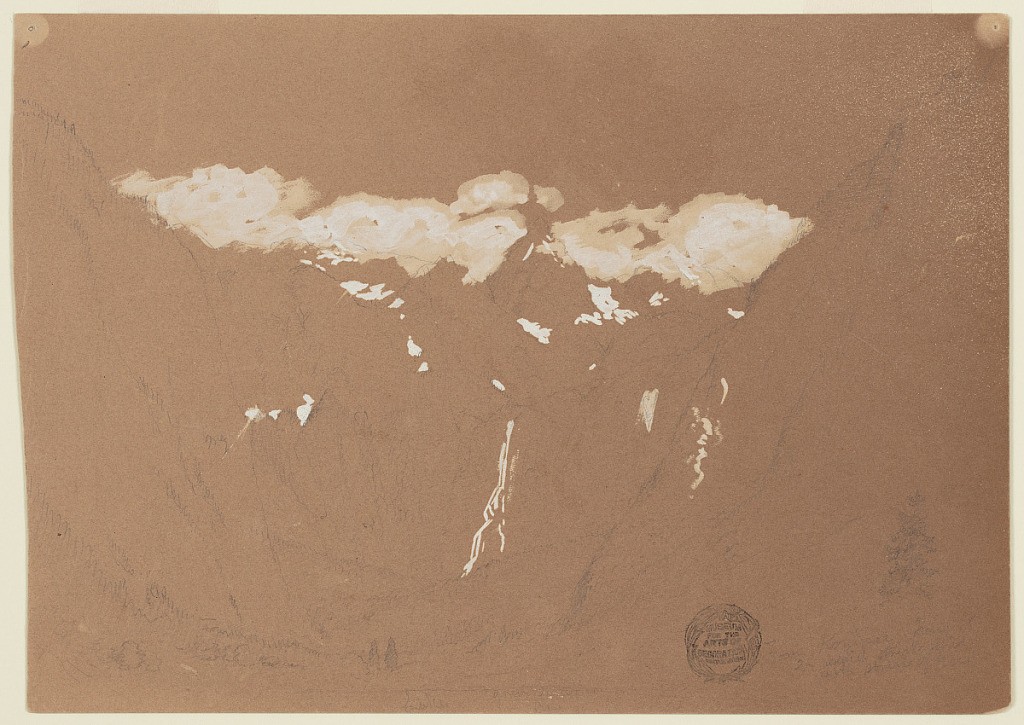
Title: Basin of the Obersee, near Berchtesgaden, Bavaria (Germany)
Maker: Frederic Edwin Church, American, 1826–1900
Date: June 1868
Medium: Graphite, brush and white gouache on brown wove paper
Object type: Drawing
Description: Landscape sketch showing a view of the lake known as the Obersee near Berchtesgaden, present-day Germany, and the towering alps that surround it. At lower center, the still surface of the Obersee extends from the foreground and into the middle distance, bounded by heavily wooded shores. In the middle distance at left and right, steep, nearly vertical mountainsides frame a view of the Röthbachfall--a tall, narrow waterfall just south of the Obersee, here highlighted in white gouache at center. In the background, the serrated ridges of nearby alpine mountains are crowed in puffy clouds. The towering pinnacle-like peak at upper center is that of the Teufelshörner.

Verso: Landscape sketch showing a view of the lake known as the Königssee near Berchtesgaden, present-day Germany, and the towering mountains that surround it. At left, a heavily wooded and nearly vertical mountainside descends into the lake at lower center. At right, a similar steep ridge extends obliquely into the background, where three rounded peaks are visible.